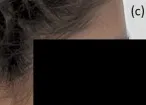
Profile.
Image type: medical_photograph (skin_photograph)